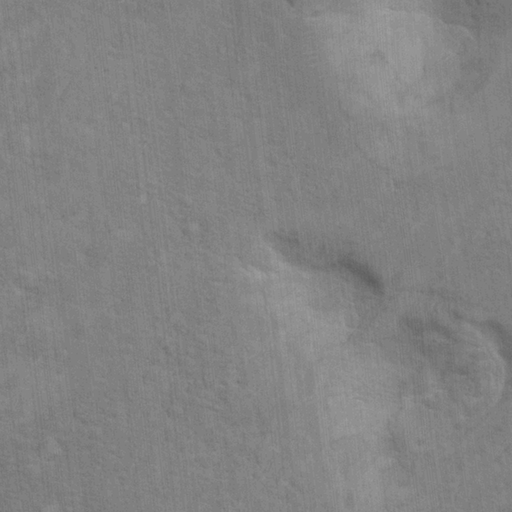
Classes present: Background, Cone